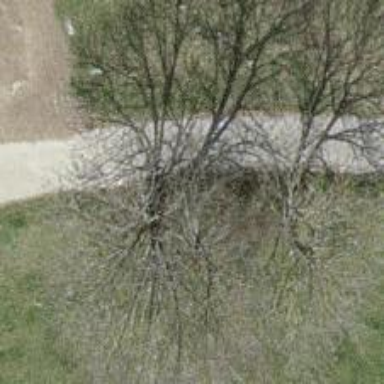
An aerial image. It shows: Beautiful tree in nature.